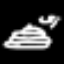
Label: angel